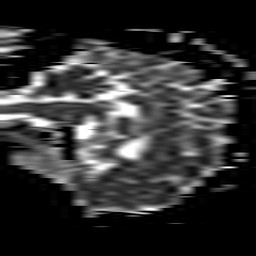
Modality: ADC
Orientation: sagittal
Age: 44
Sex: female
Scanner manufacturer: philips
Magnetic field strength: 3 T
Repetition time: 3.082 s
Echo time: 0.076 s